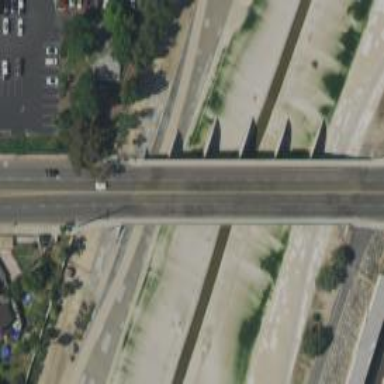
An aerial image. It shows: Tertiary road passing over bridge.